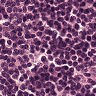
Metastatic tissue present: no